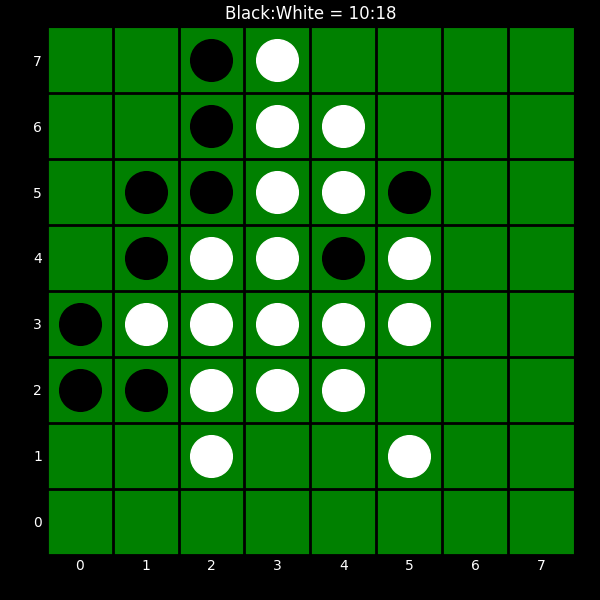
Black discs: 10
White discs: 18